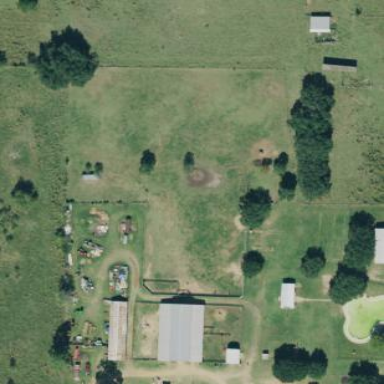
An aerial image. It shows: Farmyard area.